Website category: university
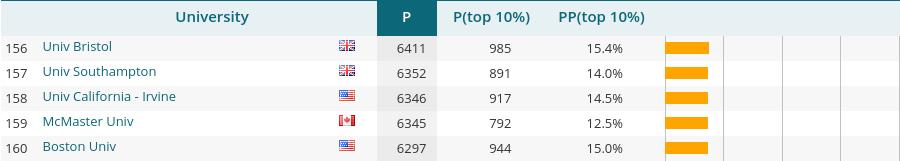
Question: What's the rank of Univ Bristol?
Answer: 156

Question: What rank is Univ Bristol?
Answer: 156

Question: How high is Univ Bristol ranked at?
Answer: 156

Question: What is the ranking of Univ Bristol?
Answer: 156

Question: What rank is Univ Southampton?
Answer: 157

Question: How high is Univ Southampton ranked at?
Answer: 157

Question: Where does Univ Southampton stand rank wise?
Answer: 157

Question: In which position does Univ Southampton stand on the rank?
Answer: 157

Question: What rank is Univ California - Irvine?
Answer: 158

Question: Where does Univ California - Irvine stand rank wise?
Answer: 158

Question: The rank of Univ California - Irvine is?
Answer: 158

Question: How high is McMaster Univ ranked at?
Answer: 159

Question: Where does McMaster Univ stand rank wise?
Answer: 159

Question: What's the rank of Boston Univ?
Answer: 160

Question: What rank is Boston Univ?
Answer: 160

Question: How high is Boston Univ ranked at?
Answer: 160

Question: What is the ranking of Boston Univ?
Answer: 160

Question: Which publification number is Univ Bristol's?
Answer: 6411

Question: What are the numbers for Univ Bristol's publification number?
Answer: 6411

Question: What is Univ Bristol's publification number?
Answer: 6411

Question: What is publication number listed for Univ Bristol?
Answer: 6411

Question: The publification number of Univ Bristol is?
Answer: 6411

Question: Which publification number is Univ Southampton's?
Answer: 6352

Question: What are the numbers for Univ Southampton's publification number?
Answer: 6352

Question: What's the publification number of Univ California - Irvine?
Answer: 6346

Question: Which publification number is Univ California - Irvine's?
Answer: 6346

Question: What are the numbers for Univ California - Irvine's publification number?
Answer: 6346

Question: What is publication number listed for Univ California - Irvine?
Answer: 6346

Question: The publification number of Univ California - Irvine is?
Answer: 6346

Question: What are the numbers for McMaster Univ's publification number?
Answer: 6345

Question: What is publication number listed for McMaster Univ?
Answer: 6345

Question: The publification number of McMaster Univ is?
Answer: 6345

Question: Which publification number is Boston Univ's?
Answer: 6297

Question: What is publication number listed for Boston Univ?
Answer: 6297

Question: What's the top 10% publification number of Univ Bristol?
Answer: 985

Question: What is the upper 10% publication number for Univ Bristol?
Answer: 985

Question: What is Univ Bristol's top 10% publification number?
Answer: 985

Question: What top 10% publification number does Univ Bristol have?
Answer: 985

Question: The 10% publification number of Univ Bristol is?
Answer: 985

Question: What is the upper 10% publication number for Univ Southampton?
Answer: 891

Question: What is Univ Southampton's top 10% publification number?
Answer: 891

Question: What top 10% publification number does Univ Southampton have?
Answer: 891

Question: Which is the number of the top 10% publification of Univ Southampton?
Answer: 891

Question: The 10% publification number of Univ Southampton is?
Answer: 891

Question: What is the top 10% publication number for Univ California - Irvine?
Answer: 917

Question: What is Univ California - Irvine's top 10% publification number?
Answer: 917

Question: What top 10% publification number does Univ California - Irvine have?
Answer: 917

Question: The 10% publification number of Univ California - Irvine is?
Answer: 917

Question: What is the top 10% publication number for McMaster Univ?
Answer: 792

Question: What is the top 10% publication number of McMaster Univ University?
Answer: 792

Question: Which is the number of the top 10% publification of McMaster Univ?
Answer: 792

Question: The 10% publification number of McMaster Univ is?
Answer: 792

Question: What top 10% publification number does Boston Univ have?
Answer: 944

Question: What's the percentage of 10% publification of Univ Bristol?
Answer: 15.4%

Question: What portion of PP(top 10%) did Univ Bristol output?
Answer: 15.4%

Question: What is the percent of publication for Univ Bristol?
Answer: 15.4%

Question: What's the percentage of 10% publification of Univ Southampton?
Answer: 14.0%

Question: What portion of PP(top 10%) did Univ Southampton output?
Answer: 14.0%

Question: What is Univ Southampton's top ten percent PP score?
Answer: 14.0%

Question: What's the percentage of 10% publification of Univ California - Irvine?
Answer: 14.5%

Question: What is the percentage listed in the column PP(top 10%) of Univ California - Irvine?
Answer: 14.5%

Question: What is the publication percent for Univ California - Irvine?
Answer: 14.5%

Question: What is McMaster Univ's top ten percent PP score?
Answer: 12.5%

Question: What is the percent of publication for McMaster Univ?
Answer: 12.5%